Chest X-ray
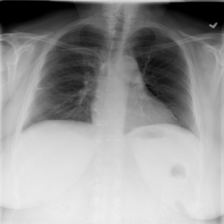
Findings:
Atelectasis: negative
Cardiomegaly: negative
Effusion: positive
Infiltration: negative
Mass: negative
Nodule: negative
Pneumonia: negative
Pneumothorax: negative
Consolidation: negative
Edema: negative
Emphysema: negative
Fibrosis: negative
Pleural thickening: negative
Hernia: negative